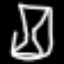
Label: hourglass